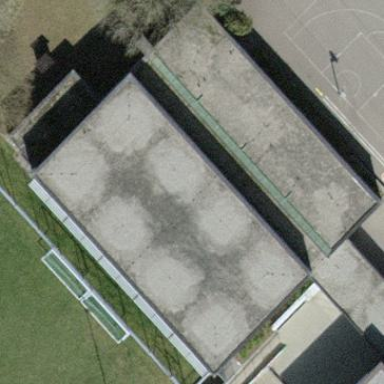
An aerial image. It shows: Sports centre building.